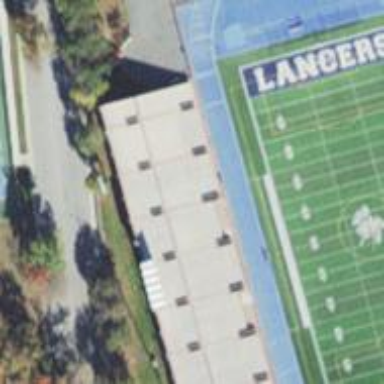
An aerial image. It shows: Bleachers on leisure land.